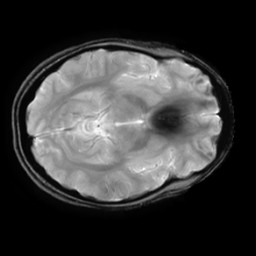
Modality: T2starw
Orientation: axial
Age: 36
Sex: female
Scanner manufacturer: ge
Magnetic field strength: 3 T
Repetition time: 0.65 s
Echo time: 0.02 s